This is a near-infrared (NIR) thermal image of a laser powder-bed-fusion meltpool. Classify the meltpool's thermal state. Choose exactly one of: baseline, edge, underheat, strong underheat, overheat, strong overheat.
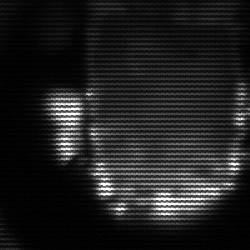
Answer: baseline